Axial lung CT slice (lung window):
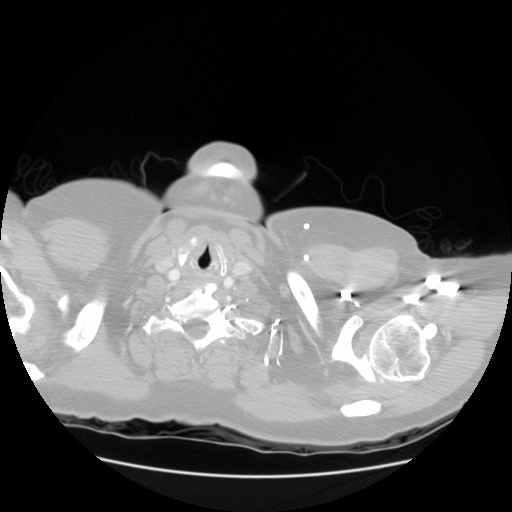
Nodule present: no